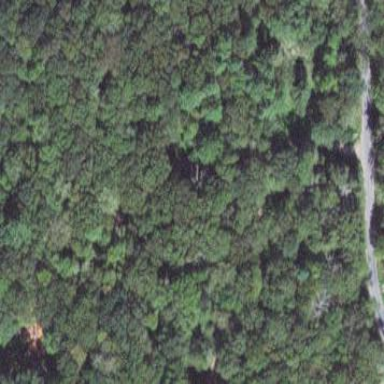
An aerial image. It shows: Woodland consisting mainly of needle-leaved trees.